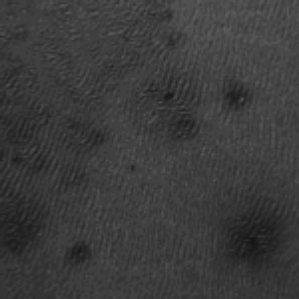
Label: frost